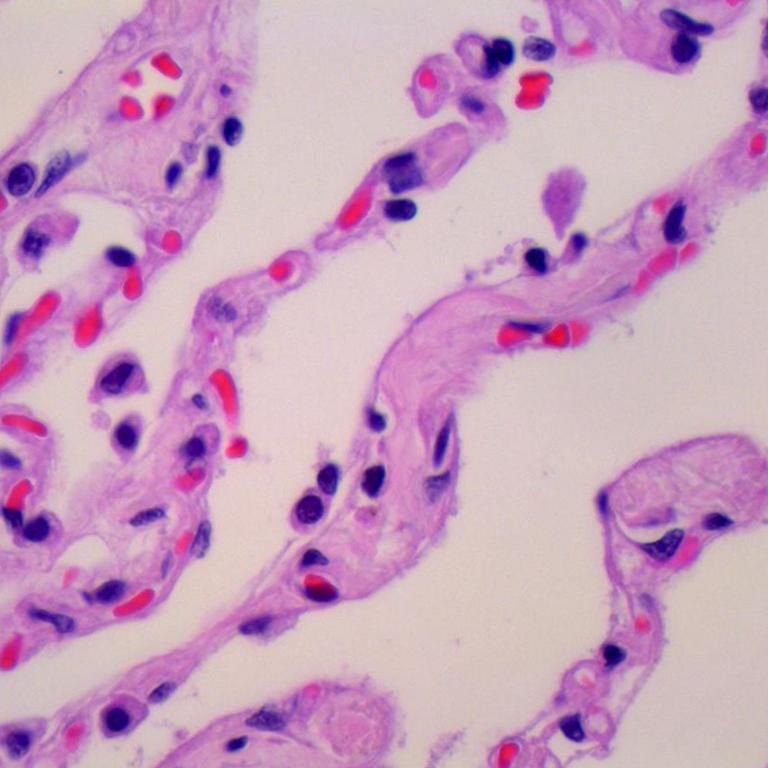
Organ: lung
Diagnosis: benign